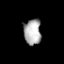
Tissue: prostate
Cell type: T cells
Senescence score: 0.3396
Nuclear area (px): 434
Mean DAPI intensity: 172.479